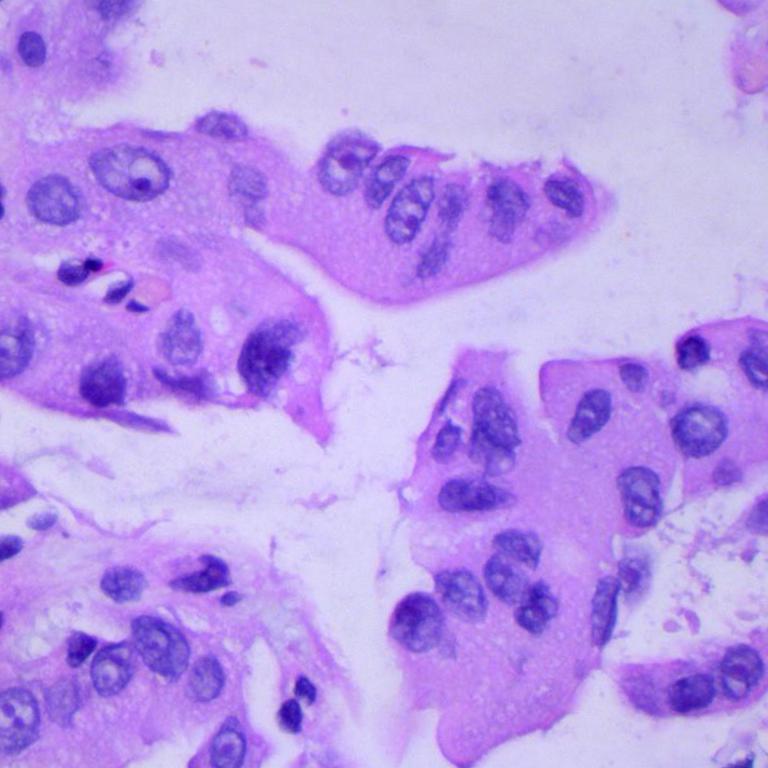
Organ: lung
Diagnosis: adenocarcinomas